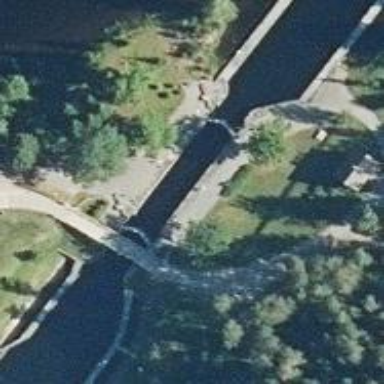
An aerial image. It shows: Lock gate along waterway.